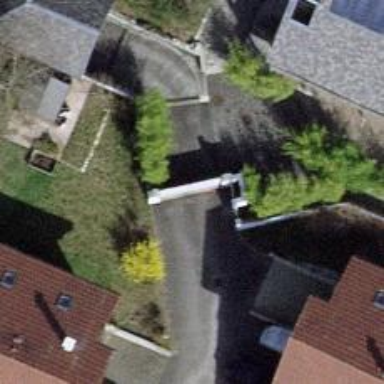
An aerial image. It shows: Gate.